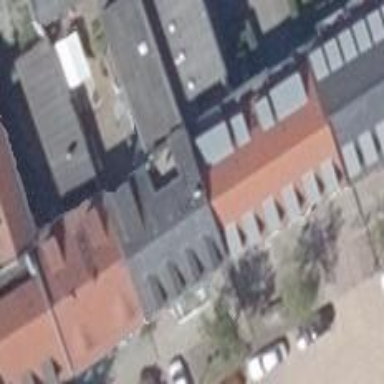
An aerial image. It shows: Gabled residential building with black slate roof.